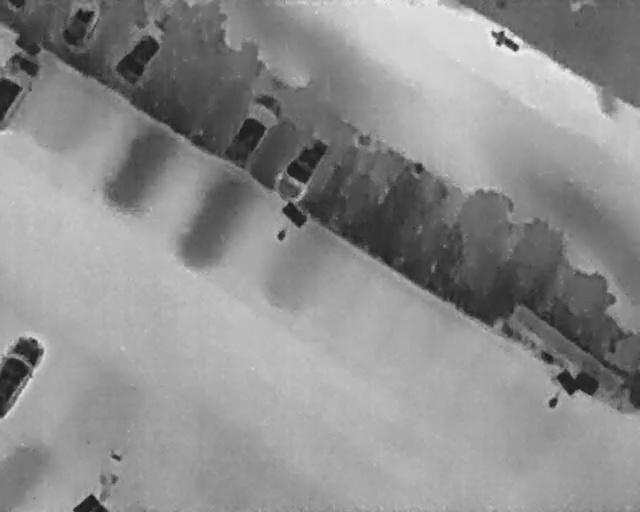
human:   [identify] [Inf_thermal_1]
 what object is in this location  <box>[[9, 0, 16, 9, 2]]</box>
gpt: <ref>1 medium car at the top left</ref>

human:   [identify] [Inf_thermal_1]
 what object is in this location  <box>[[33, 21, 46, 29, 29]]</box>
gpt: <ref>1 large car at the top</ref>

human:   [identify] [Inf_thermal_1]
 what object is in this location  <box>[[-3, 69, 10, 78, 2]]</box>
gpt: <ref>1 large car at the bottom left</ref>